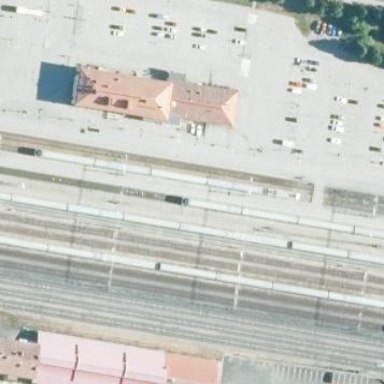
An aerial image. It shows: Platform for public transport and railway services.